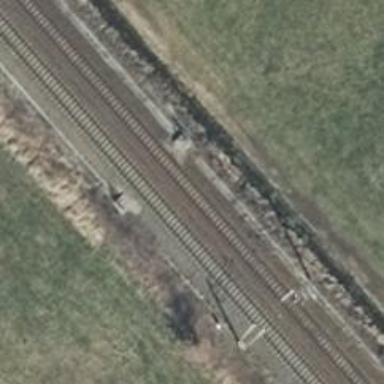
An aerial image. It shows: Railway signal.